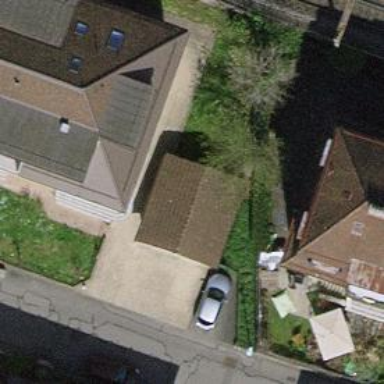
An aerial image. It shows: Group of garages.